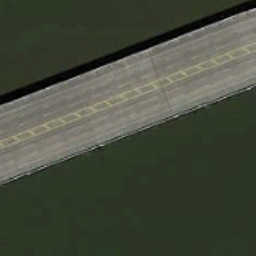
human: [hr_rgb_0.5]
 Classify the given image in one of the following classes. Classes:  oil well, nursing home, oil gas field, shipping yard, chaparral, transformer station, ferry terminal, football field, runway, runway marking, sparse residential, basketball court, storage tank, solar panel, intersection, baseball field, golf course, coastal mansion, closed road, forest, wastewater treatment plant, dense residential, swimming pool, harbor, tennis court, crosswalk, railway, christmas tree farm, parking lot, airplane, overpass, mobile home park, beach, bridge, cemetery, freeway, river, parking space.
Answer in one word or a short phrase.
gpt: bridge